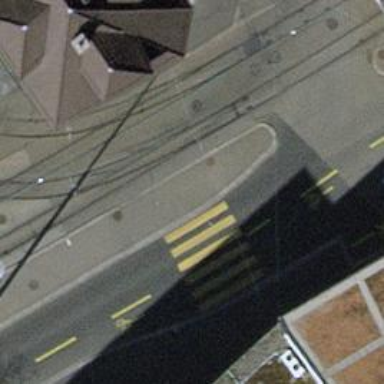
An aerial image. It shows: Service road with asphalt surface. There is separate sidewalk and embedded tram rails.